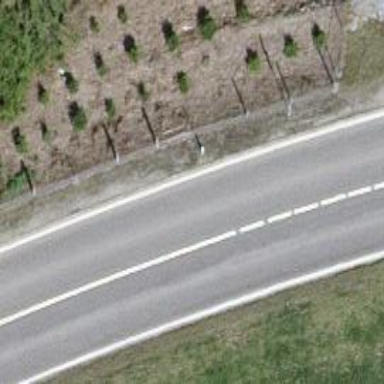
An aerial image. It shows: Secondary road.